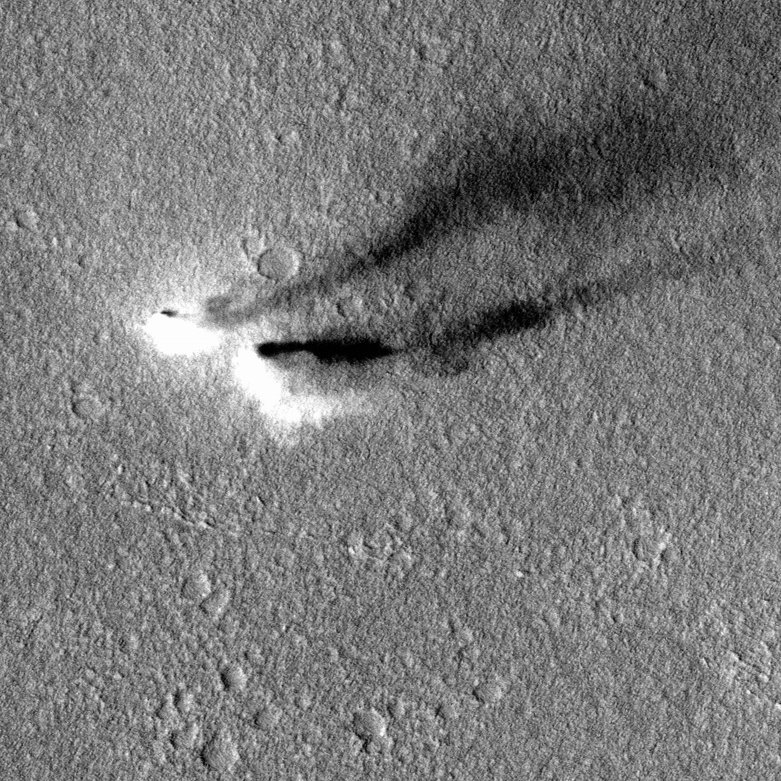
Label: dustdevil, dustdevil